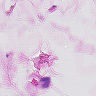
Metastatic tissue present: no